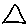
Label: triangle